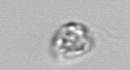
Label: Amoeba